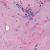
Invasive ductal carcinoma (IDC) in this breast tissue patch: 1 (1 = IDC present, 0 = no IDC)